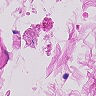
Metastatic tissue present: no